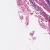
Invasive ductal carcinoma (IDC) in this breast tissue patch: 0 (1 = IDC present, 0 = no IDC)